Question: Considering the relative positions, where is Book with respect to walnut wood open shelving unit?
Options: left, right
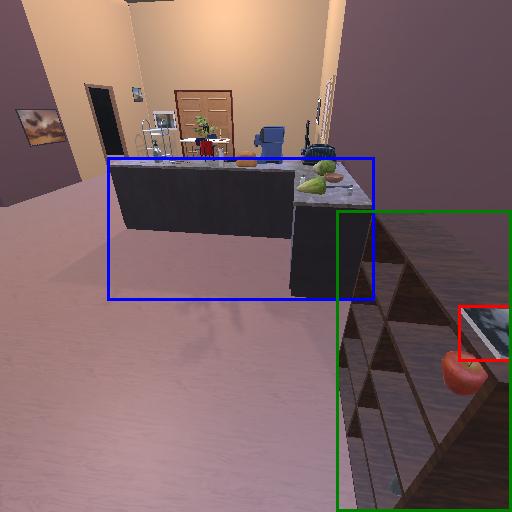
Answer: left